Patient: sex F, age 57
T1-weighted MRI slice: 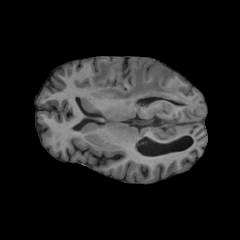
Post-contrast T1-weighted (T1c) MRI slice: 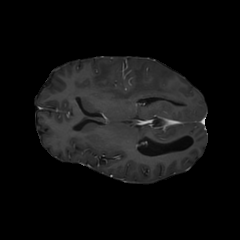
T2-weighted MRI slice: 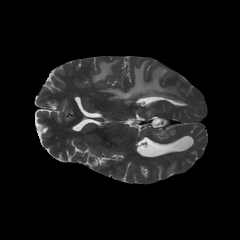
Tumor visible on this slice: yes
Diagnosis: Glioblastoma, IDH-wildtype
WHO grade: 4